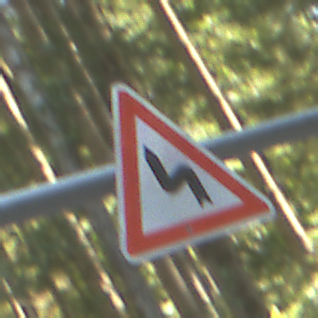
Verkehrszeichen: DoppelkurveZunaechstLinks
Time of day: MorningAfternoon
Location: Outdoor (Nature)
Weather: Clear
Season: NotSpecified
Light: Natural